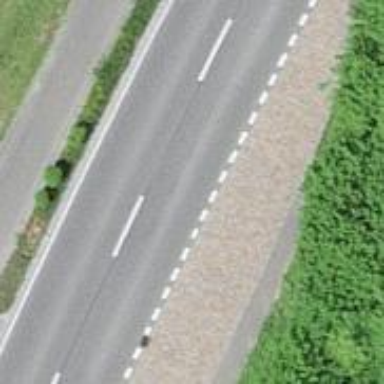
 featuring sidewalks on both sides and cycle track."